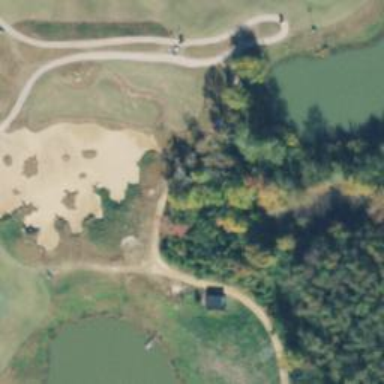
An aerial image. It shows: Serene golf path.